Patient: sex F, age 46
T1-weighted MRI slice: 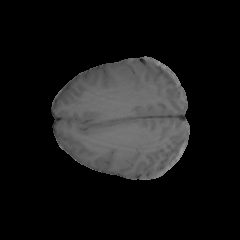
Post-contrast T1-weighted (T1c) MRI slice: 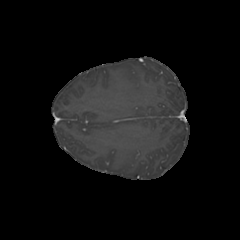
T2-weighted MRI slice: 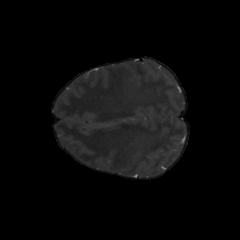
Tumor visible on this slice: no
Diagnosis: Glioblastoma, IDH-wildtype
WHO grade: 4